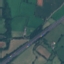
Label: Highway